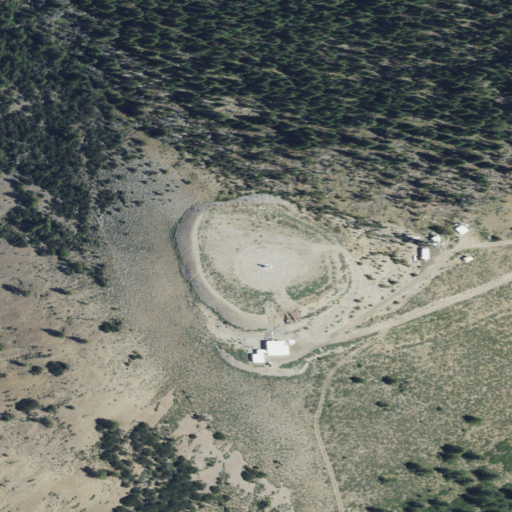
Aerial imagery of mountain in Oregon named Round Mountain containing shrub, evergreen forest, open development, and low intensity development